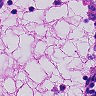
Metastatic tissue present: no